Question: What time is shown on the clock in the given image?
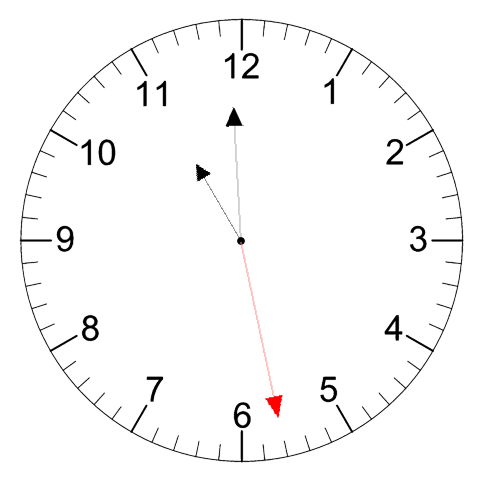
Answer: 10:59:28